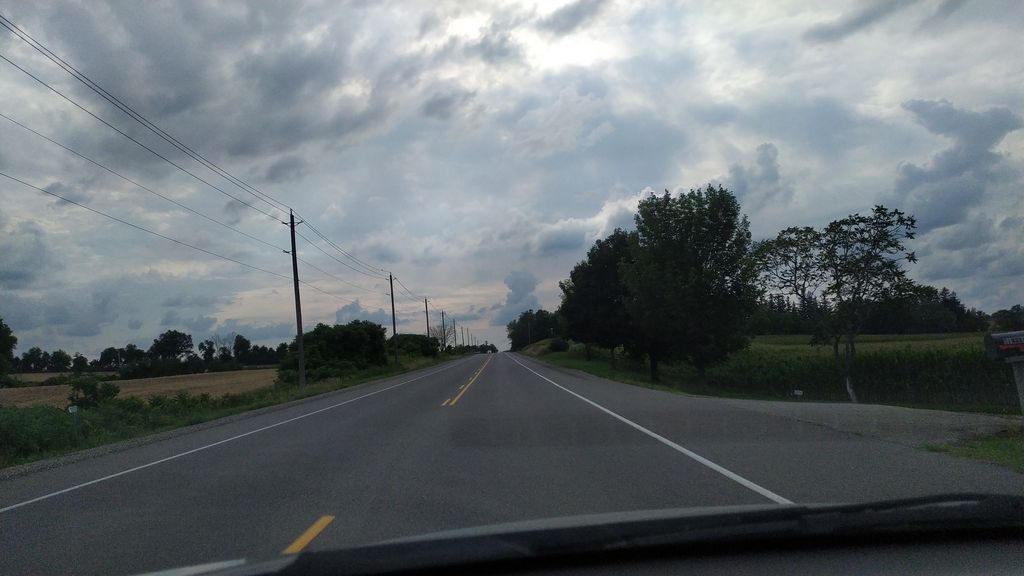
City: kitchener-waterloo